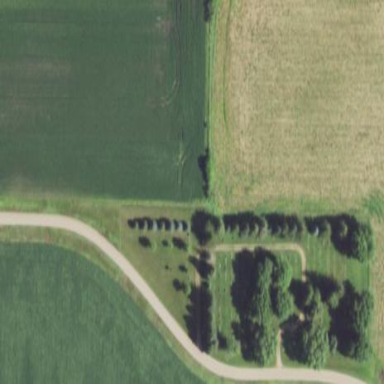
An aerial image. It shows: Cemetery.